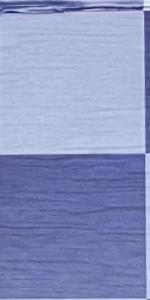
Label: Empty